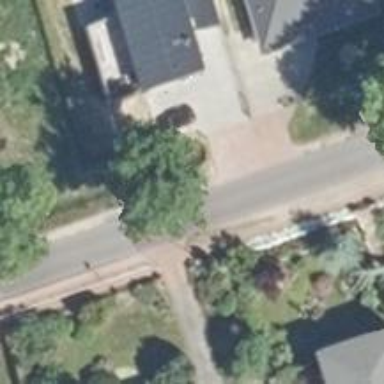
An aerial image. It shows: Unclassified road with left sidewalk and cycle track on the left.